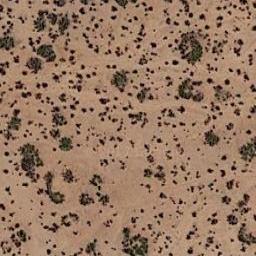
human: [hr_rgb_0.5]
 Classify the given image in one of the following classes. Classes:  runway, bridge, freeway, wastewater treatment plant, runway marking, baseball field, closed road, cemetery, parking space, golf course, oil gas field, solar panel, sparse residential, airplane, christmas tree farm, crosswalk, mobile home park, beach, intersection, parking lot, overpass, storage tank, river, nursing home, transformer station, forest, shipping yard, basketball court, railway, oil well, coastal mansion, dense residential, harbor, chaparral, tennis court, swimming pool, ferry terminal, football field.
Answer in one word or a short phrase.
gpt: chaparral